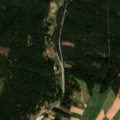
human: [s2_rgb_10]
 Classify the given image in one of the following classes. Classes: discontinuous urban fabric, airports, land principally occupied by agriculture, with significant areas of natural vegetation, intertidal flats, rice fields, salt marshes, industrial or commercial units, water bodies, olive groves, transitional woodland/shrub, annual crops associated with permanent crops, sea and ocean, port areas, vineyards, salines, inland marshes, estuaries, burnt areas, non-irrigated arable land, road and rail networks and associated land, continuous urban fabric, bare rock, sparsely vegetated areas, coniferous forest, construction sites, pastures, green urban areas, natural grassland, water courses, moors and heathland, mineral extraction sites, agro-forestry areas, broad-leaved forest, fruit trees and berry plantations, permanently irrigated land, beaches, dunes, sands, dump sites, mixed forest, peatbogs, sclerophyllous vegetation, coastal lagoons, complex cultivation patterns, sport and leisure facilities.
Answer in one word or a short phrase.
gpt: non-irrigated arable land, complex cultivation patterns, coniferous forest